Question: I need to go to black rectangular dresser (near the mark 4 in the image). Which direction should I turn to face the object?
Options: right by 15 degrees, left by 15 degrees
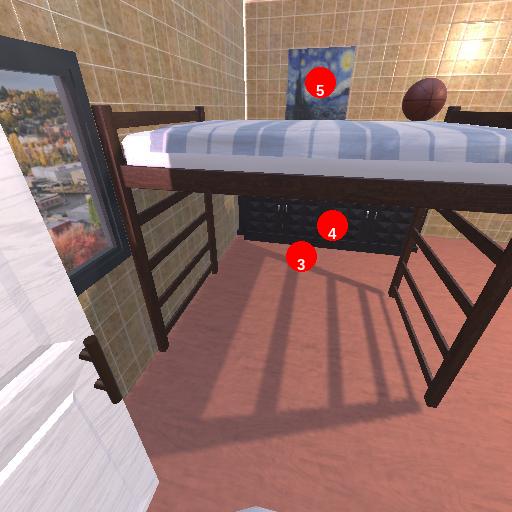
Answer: right by 15 degrees